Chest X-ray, PA view. Patient: 13 years old, sex M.
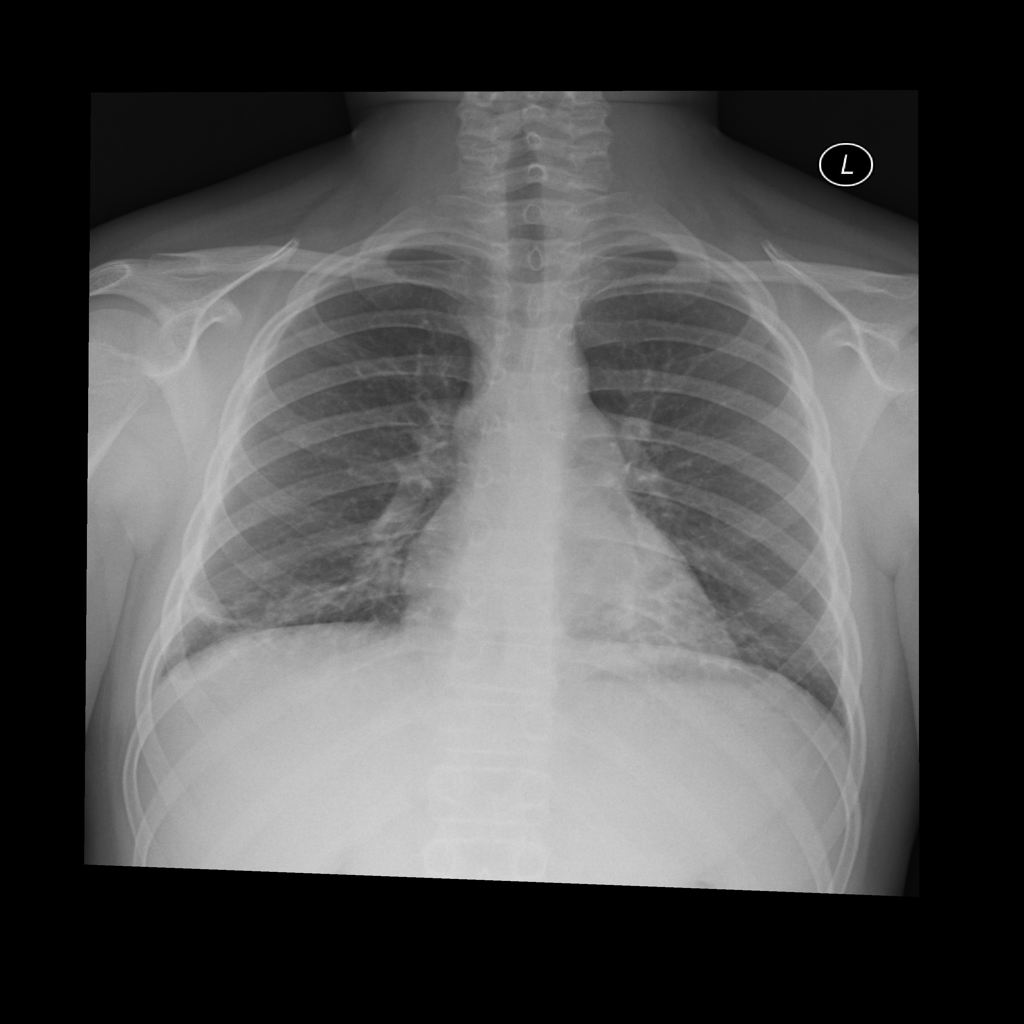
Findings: Consolidation, Infiltration